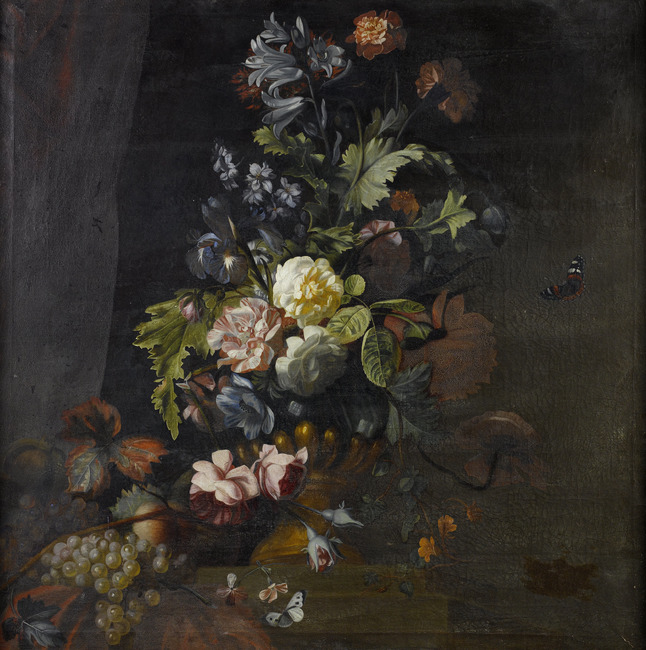
Title: Bloemen in een terracotta vaas, met fruit en vlinders
Artist: Simon Verelst Bron: F.G. Meijer (2011)
Earliest date: 1659
Latest date: 1717
Genre: painting
Keywords: flower piece, vase, on a stone plinth, dwarf morning glory, iris, rose, carnation, bunch of grapes, red admiral